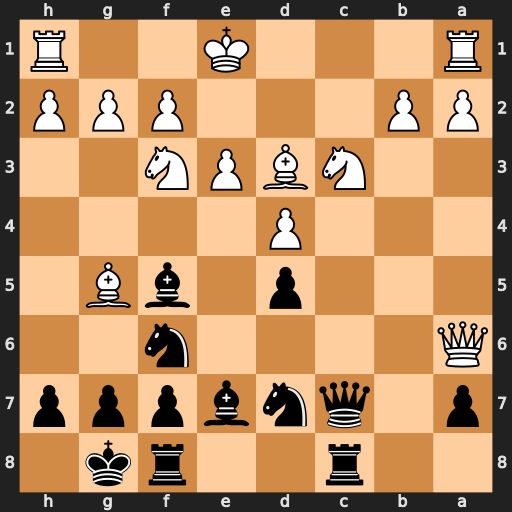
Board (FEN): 2r2rk1/p1qnbppp/Q4n2/3p1bB1/3P4/2NBPN2/PP3PPP/R3K2R
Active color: b
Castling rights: KQ
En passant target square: -
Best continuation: Nb8 Qb5 a6 Qb3 Bxd3